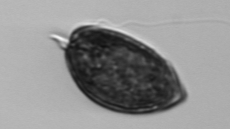
Label: Prorocentrum_micans